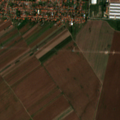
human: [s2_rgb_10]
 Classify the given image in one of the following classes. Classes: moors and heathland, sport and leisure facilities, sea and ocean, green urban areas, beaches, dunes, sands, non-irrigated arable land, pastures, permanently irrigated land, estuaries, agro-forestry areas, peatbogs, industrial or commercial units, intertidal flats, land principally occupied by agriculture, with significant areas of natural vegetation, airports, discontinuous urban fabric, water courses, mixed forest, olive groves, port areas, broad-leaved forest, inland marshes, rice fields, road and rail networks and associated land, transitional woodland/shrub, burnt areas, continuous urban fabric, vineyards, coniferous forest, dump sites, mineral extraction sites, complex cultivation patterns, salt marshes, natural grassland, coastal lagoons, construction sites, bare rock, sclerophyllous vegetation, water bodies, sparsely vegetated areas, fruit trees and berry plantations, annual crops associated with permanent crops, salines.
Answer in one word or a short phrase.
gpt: discontinuous urban fabric, non-irrigated arable land, land principally occupied by agriculture, with significant areas of natural vegetation